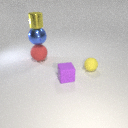
small yellow rubber sphere to the right of large red rubber sphere